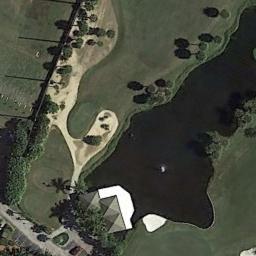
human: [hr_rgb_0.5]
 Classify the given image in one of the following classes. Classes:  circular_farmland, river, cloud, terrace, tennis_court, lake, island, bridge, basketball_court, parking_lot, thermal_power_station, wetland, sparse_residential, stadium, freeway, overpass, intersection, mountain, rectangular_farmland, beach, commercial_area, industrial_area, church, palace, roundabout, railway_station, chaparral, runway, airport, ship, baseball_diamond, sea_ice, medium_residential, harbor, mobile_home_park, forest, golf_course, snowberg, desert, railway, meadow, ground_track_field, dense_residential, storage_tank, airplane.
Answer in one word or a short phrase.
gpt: golf_course